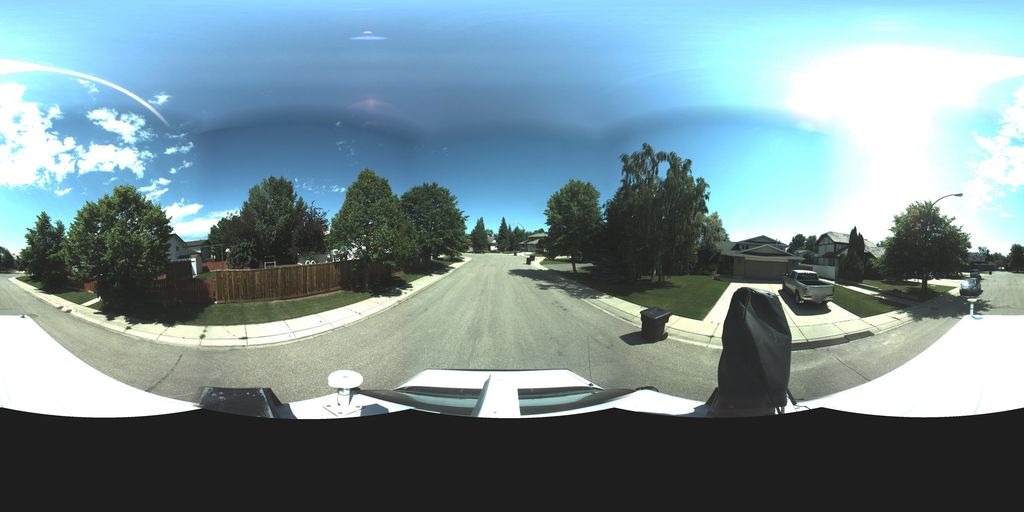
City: saskatoon